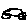
Label: car